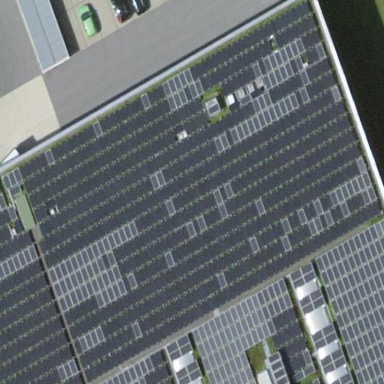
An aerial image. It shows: Solar power generator using photovoltaic panels.